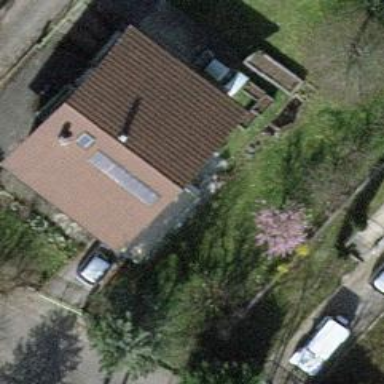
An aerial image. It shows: Detached building.